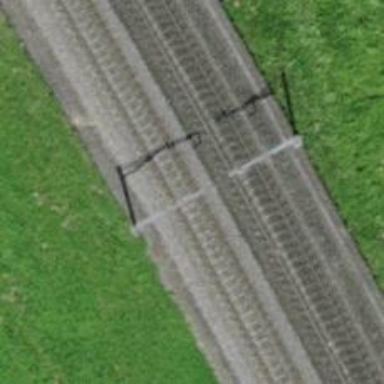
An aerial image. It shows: Railway with electrified contact lines.